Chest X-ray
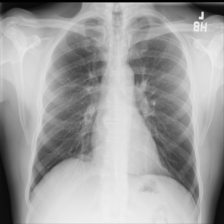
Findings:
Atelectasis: negative
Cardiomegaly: negative
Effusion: negative
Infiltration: negative
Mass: negative
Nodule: negative
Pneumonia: negative
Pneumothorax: negative
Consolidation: negative
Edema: negative
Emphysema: negative
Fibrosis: negative
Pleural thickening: negative
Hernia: negative